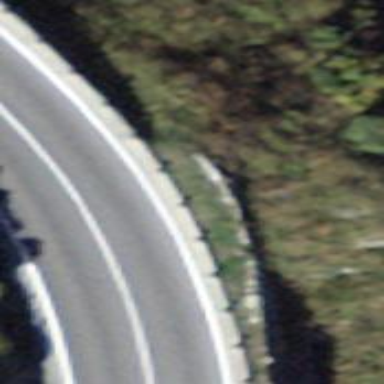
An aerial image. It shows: Retaining wall.